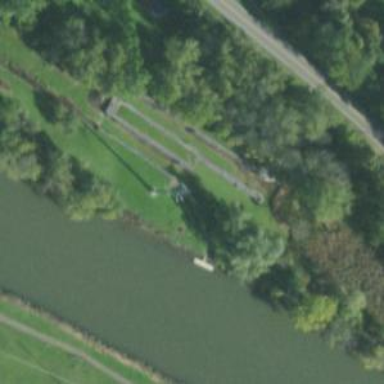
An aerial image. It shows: Lock gate along waterway.